Interaction volume radius: 5 \u00c5
Interaction volume height: 15 \u00c5
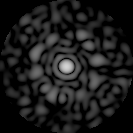
Disorder parameter: 0.8042